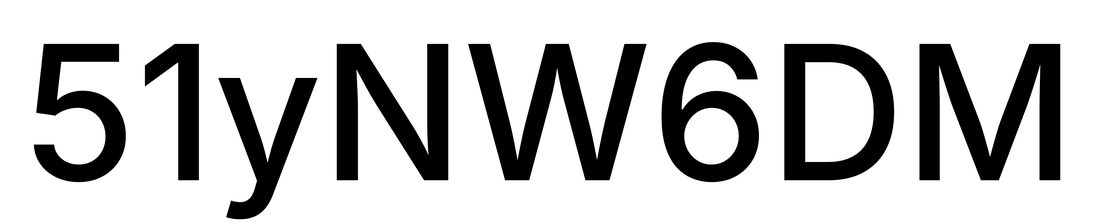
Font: Inter_Medium